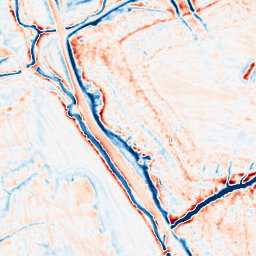
Category: edge_preserving
Decomposition family: anisotropic_diffusion
Decomposition parameters: iterations: 50
kappa: 50
gamma: 0.1
Upsampling method: bilinear
Upsampling parameters: scale: 2
Upsampling scale: 2